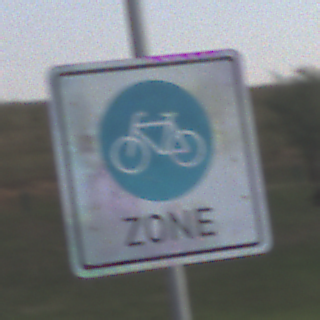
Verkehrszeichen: BeginnFahrradzone
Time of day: SunriseSunset
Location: Outdoor (RoadRail)
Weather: PartlyCloudy
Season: NotSpecified
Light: Natural